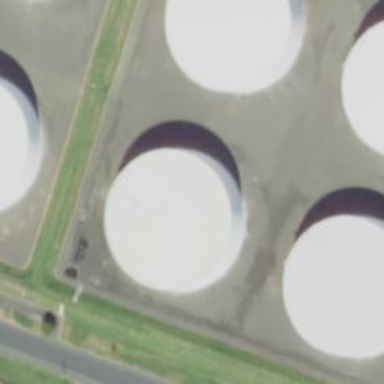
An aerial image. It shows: Storage tank which is man-made and housed in building.